Aerial crown-view tile of a tropical tree (Barro Colorado Island, Panama), acquired 20250317:
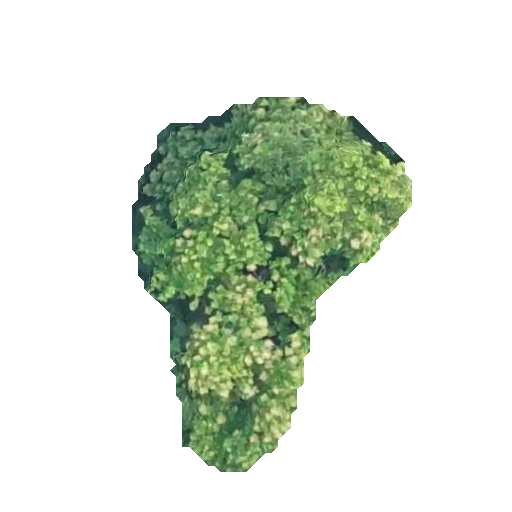
Species: Anacardium excelsum
GBIF accepted scientific name: Anacardium excelsum
Crown area: 95.206 m²